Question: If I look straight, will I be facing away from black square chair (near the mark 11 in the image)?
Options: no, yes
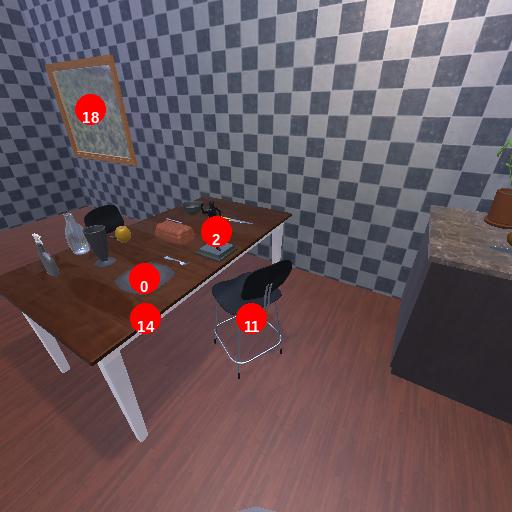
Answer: no